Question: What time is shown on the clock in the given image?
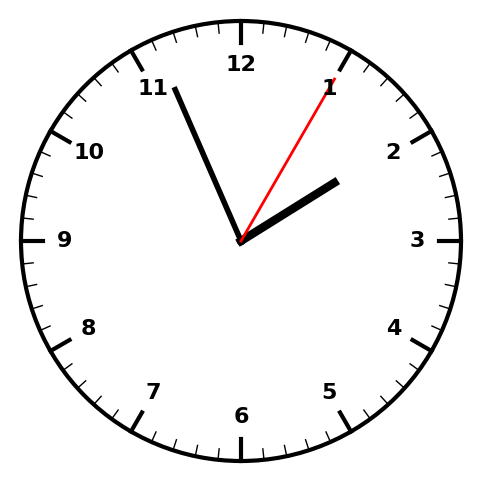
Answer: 01:56:05